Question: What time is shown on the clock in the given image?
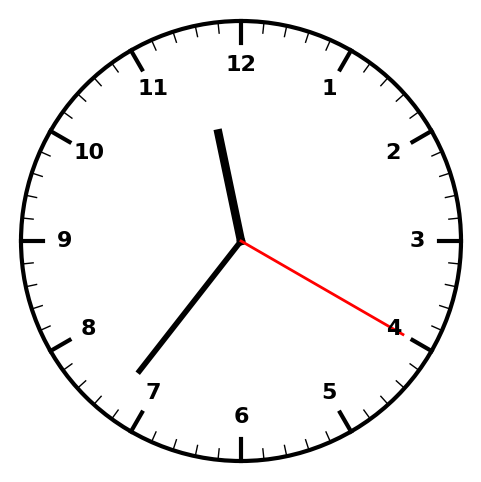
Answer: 11:36:20